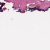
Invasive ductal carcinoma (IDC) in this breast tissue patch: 0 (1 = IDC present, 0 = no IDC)